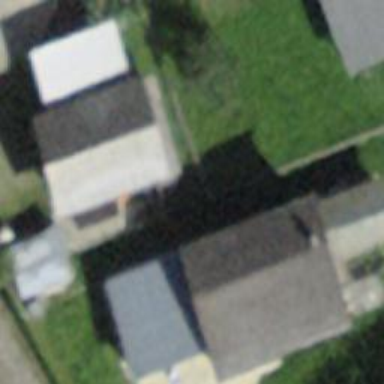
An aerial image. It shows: Garage building.